Question: What is the difference between and aka ?
When I install the capability below, exactly which one of those two technologies am I using?

TIA.
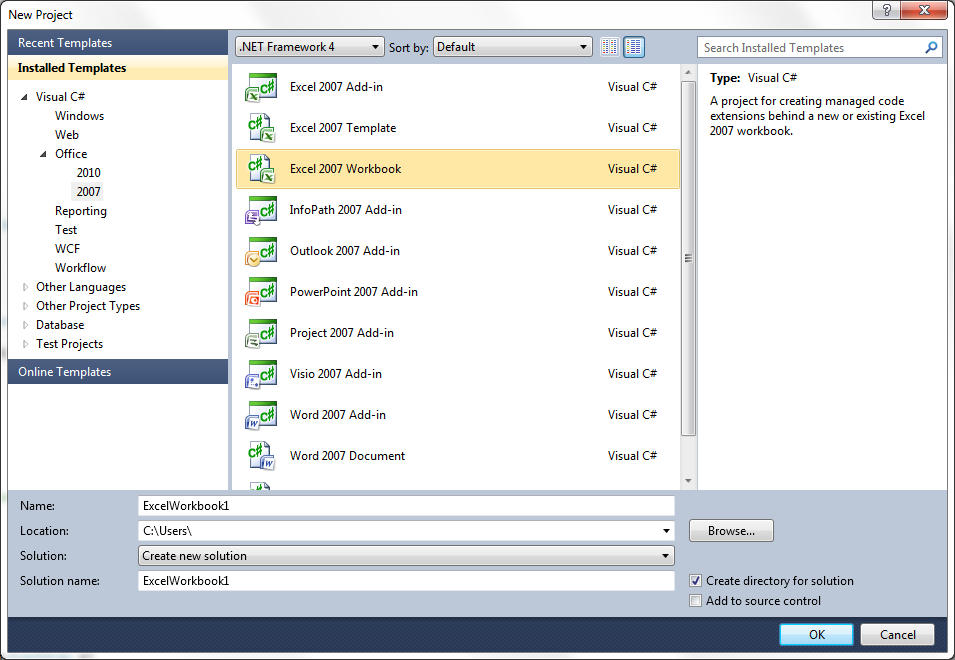
Answer: (or ) is Microsoft's framework for managed add-ins in office applications, starting with Office 2003 with later versions supporting only Office 2007+.
is Microsoft's framework for HTML5 apps in office applications, starting with Office 2013.
are tools (usually under the form of Visual Studio project templates) to develop both and applications.
So when you create an "Excel 2007 Workbook" project as in your screenshot, you're using a VSTO project template installed as part of the Office Developer Tools.